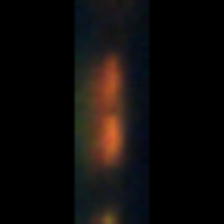
Taxon: Psuedo-nitzschia
Group: Diatoms